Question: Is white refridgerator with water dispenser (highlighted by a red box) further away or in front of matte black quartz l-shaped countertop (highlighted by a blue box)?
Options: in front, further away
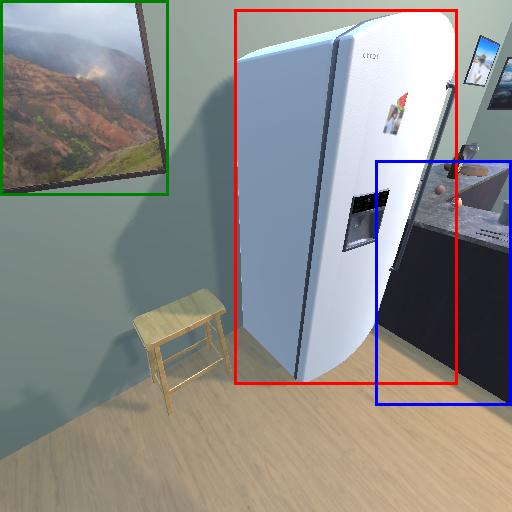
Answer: in front